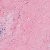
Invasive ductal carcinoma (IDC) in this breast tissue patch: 0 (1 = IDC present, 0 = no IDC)